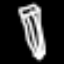
Label: pencil